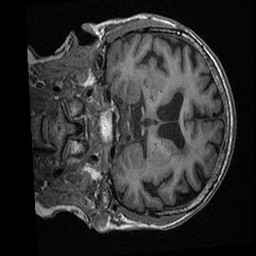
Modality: T1w
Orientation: coronal
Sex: female
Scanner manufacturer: ge
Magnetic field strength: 3 T
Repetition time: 0.0064 s
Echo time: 0.00281 s